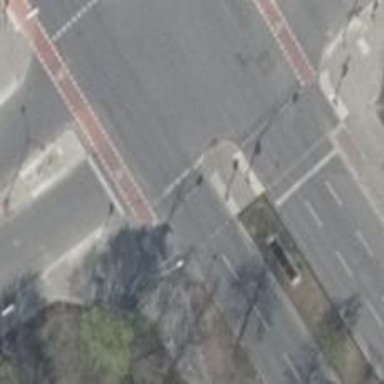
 featuring marked cycle track on the right side."